Question: Does anyone know of a way to move the toolbars alongside the menu bar in VS2012?
My setup currently looks like this:

I like to maximise code space, but find the toolbars useful - so rather than hiding them I'd prefer to lift them up alongside the menubar, and/or do away with the title bar. Is this possible?
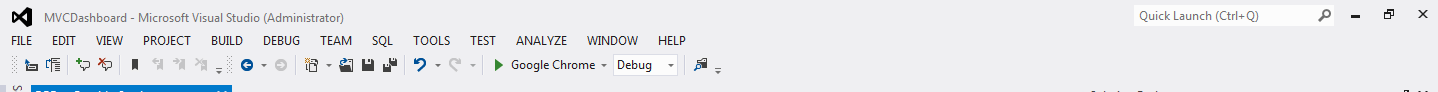
Answer: Here is one option, not exactly what you are asking for but it does accomplish the goal of saving real estate.
It is a Visual Studio Extension allows you to hide the main menus when not in use:
<URL>